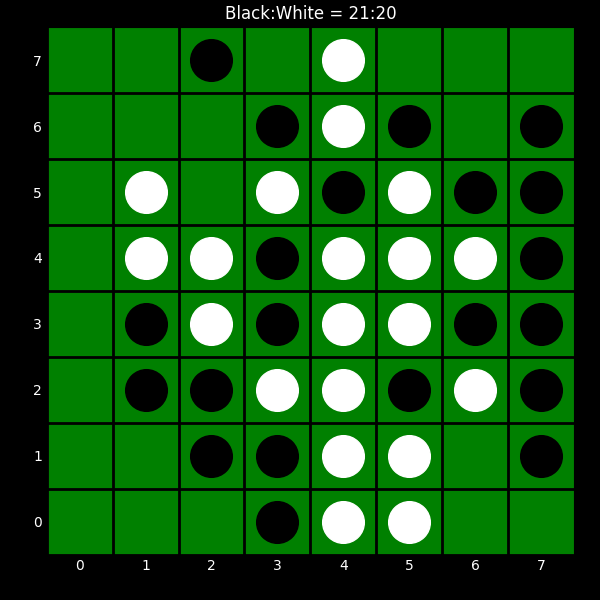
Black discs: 21
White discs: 20